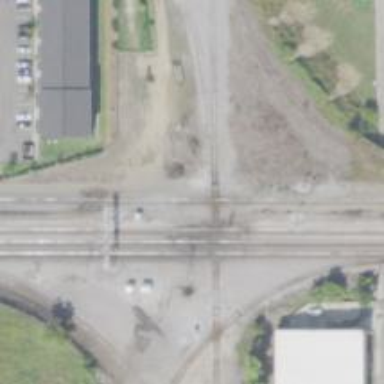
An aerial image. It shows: Railway crossing.